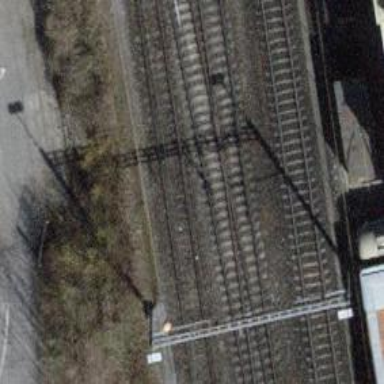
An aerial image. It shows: Single-track electrified rail service spur with contact line.